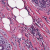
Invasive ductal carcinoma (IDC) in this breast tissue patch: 1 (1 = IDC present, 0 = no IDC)